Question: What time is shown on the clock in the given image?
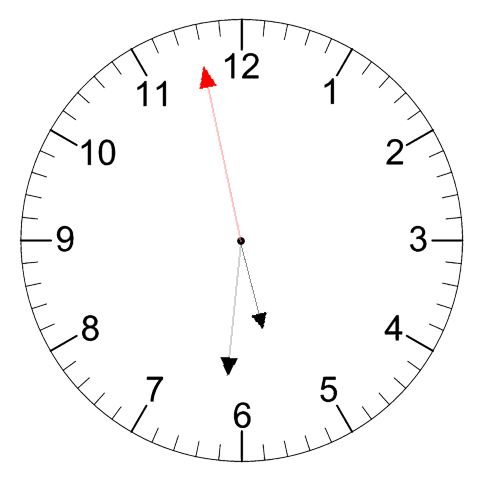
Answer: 05:30:58